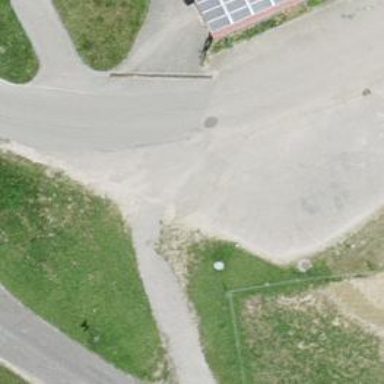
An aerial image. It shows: Paved driveway serving as service road.